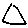
Label: triangle